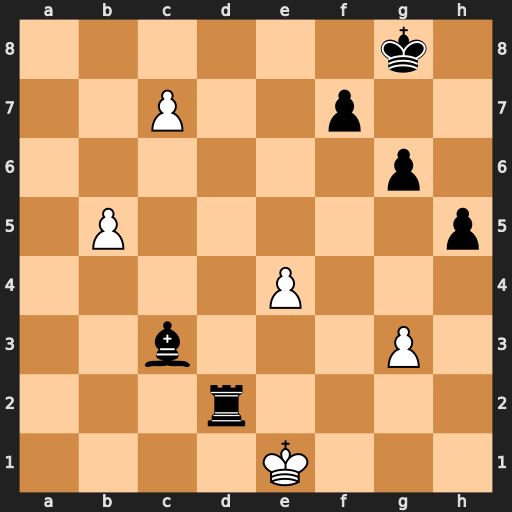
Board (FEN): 6k1/2P2p2/6p1/1P5p/4P3/2b3P1/3r4/4K3
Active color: w
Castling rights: -
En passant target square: -
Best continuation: c8=Q+ Rd8+ Qxc3